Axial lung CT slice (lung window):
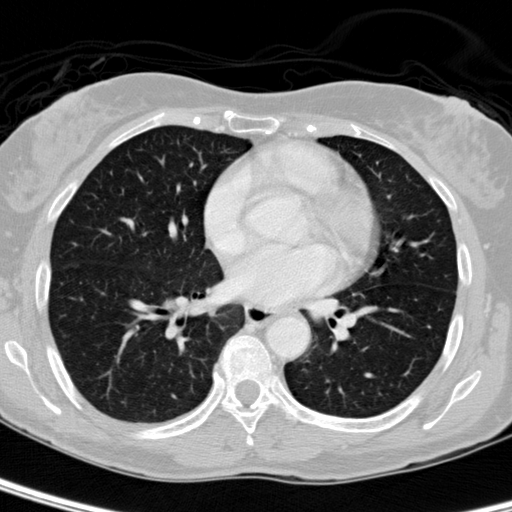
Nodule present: no